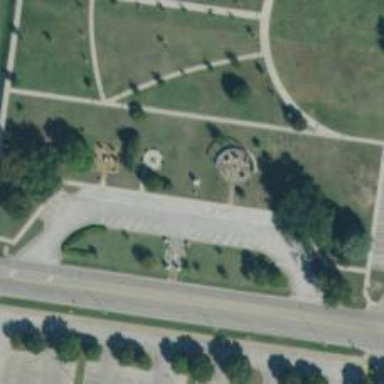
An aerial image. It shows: Historic memorial.